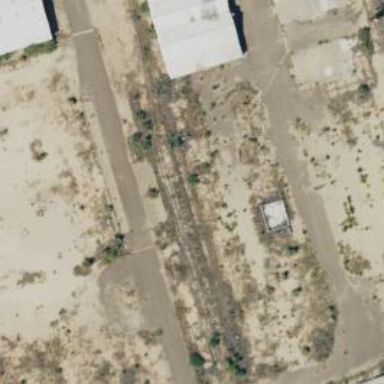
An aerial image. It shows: Disused railway spur service.